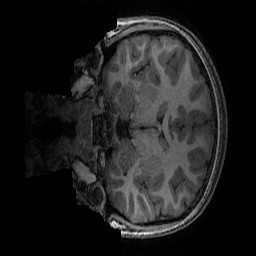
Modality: T1w
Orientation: coronal
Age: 12
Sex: female
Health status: ill
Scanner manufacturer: ge
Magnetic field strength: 3 T
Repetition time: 0.007664 s
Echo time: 0.00342 s